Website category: auto
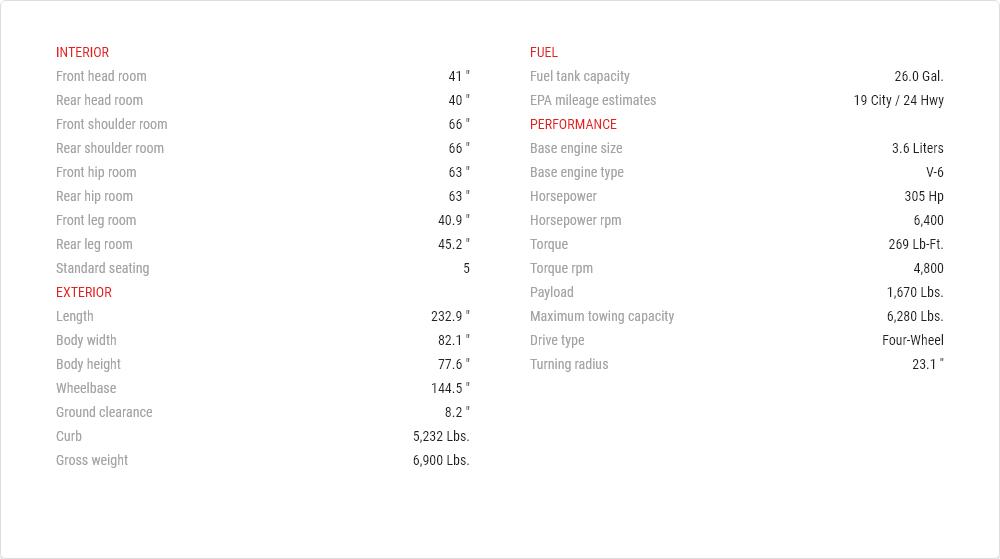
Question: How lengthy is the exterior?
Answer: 232.9 "

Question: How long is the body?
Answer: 232.9 "

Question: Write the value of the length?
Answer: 232.9 "

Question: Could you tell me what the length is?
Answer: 232.9 "

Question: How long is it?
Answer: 232.9 "

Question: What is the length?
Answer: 232.9 "

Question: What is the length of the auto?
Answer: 232.9 "

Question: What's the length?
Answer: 232.9 "

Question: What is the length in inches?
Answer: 232.9 "

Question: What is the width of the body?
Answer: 82.1 "

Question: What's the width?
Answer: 82.1 "

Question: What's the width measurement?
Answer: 82.1 "

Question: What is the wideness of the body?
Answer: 82.1 "

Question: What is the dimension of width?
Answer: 82.1 "

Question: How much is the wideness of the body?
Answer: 82.1 "

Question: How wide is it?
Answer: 82.1 "

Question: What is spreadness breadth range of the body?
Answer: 82.1 "

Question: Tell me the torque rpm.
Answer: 4,800

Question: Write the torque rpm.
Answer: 4,800

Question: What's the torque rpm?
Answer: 4,800

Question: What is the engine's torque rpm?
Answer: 4,800

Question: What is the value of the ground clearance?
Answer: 8.2 "

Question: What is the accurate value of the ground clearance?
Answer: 8.2 "

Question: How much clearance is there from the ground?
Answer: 8.2 "

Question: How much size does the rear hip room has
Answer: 63 "

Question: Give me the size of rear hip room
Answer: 63 "

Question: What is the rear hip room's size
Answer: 63 "

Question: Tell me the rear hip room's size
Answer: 63 "

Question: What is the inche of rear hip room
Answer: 63 "

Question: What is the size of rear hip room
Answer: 63 "

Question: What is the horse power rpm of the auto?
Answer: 6,400

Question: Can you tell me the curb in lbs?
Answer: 5,232 lbs.

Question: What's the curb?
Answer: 5,232 lbs.

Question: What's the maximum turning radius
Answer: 23.1 ''

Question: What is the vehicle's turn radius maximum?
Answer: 23.1 ''

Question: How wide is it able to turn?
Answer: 23.1 ''

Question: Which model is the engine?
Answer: V-6

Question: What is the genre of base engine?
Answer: V-6

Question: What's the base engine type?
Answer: V-6

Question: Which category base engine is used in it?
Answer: V-6

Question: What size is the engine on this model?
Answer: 3.6 liters

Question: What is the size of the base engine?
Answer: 3.6 liters

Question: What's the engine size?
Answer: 3.6 liters

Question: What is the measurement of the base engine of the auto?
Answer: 3.6 liters

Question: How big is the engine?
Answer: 3.6 liters

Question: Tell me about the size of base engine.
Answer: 3.6 liters

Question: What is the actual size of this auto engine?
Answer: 3.6 liters

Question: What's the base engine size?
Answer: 3.6 liters

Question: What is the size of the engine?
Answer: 3.6 liters

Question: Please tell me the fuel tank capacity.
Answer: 26.0 gal.

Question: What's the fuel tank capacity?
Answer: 26.0 gal.

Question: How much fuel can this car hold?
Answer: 26.0 gal.

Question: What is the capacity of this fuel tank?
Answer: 26.0 gal.

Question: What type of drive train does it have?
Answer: four-wheel

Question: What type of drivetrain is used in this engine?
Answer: four-wheel

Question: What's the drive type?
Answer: four-wheel

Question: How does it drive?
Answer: four-wheel

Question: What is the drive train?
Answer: four-wheel

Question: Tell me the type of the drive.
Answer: four-wheel

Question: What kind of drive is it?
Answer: four-wheel

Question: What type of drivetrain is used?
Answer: four-wheel

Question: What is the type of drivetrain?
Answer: four-wheel

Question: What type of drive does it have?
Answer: four-wheel

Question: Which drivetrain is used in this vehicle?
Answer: four-wheel